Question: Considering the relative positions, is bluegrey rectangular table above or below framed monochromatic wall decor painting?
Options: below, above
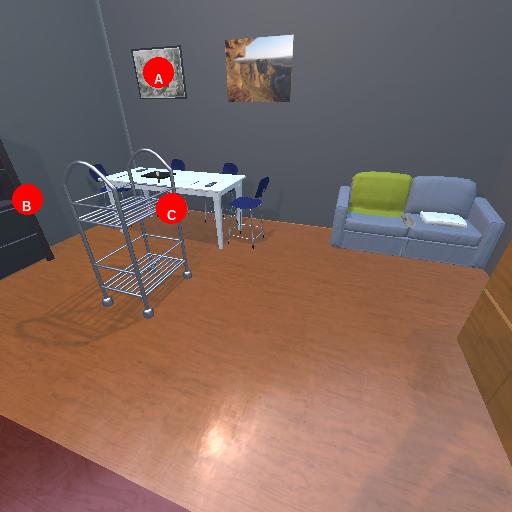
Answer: below